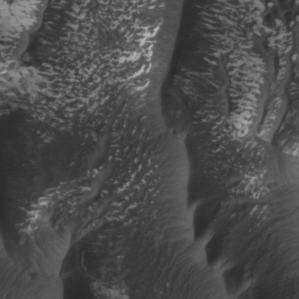
Label: non_frost